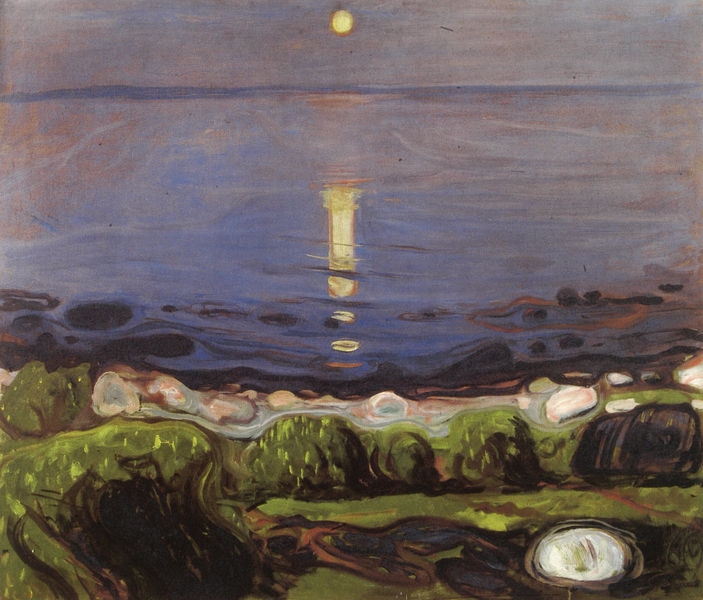
Titel: Sommernacht an der Küste
Künstler: Edvard Munch
Standort: Wien
Institution: Österreichische Galerie im Belvedere
Schlagwörter: blau, himmel, meer, wasser, gelb, grün, impressionismus, landschaft, see, ufer, abend, grau, hell, licht, weiss, gras, wiese, expressionismus, malerei, steine, horizont, hügel, sonnenaufgang, sonne, anhöhe, küste, strand, wellen, sonnenuntergang, romantik, wogen, abendrot, mond, gogh, strahlen, kiesel, munch, strahl, schweden, edvard munch, verzerrt, munk, sonn